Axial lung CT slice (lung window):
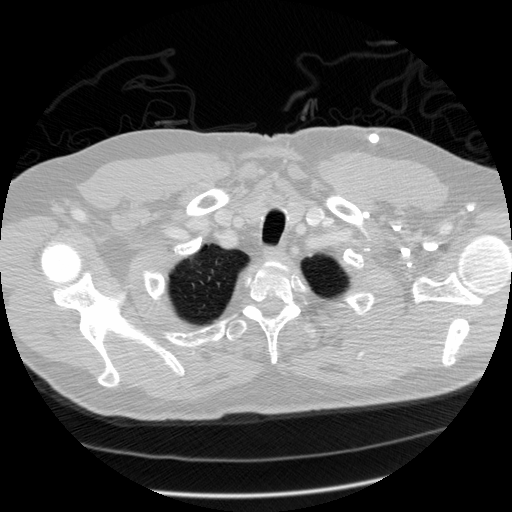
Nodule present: no